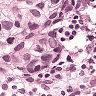
Metastatic tissue present: yes